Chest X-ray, AP view. Patient: 56 years old, sex M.
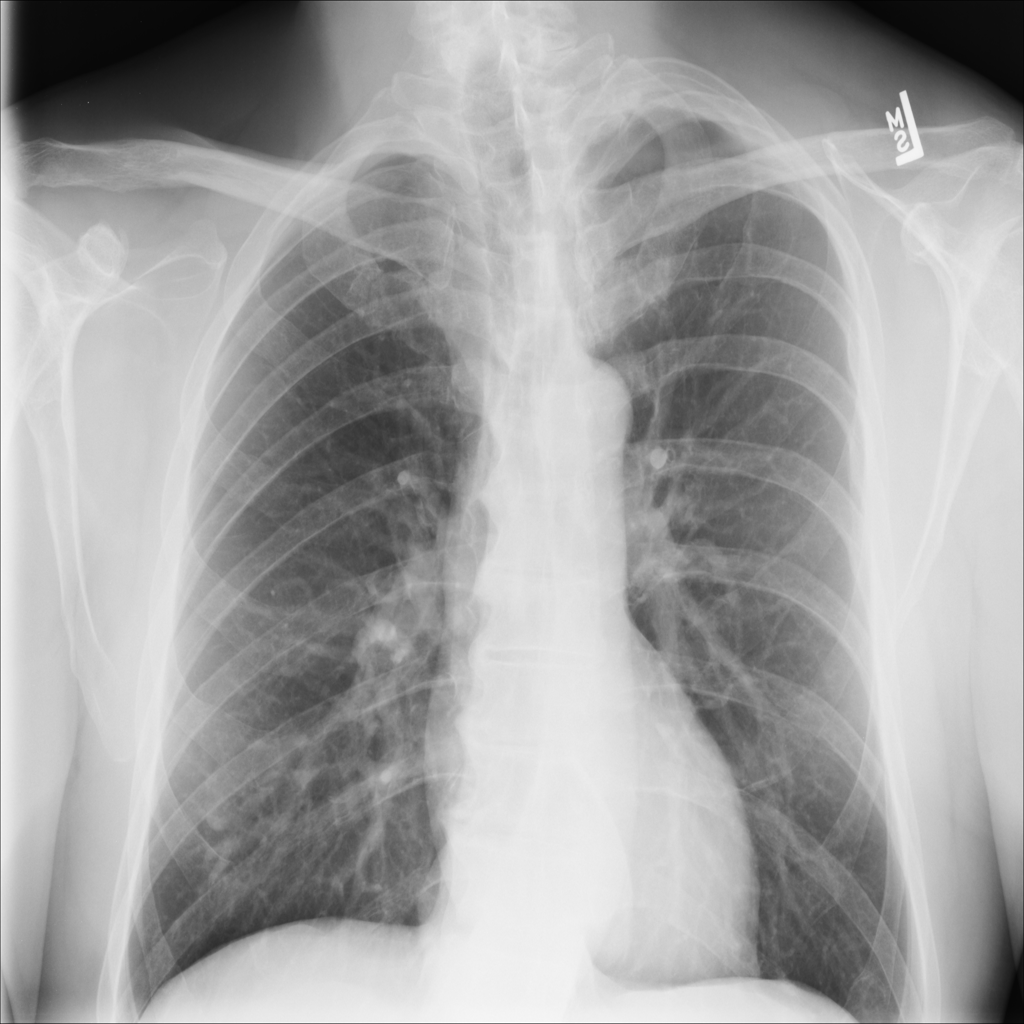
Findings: Hernia